Interaction volume radius: 10 \u00c5
Interaction volume height: 30 \u00c5
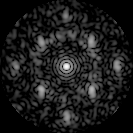
Disorder parameter: 0.5218